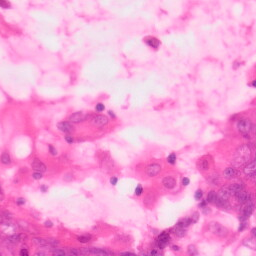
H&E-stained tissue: Colon